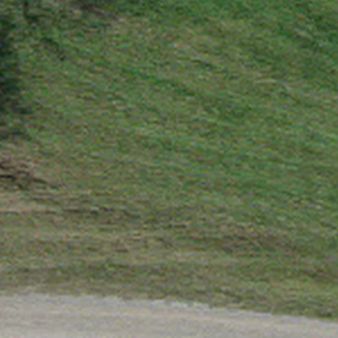
Label: other